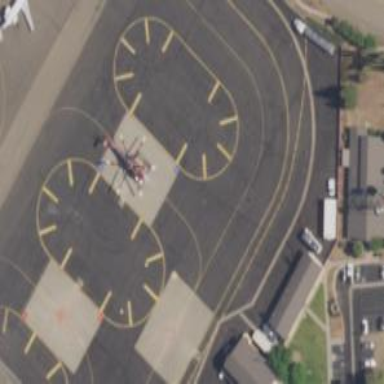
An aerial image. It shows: Image showing helipad at airport.